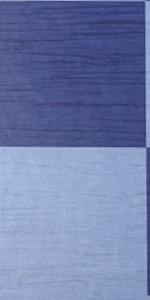
Label: Empty